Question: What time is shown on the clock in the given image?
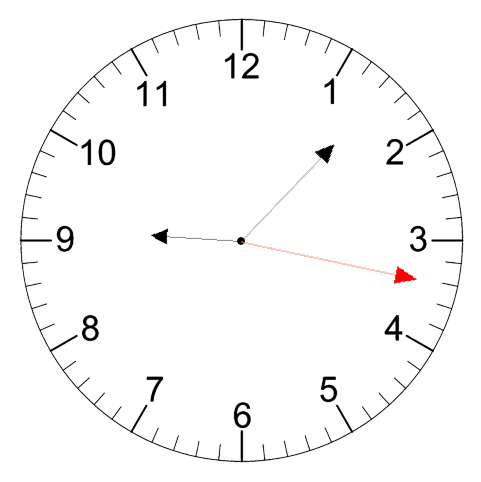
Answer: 09:07:17